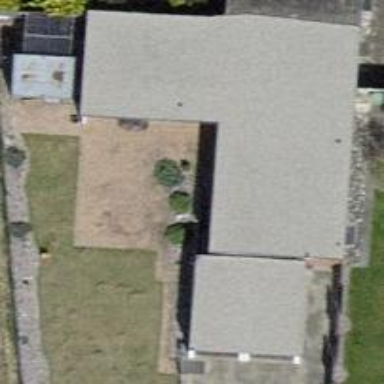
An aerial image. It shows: Terrace building.